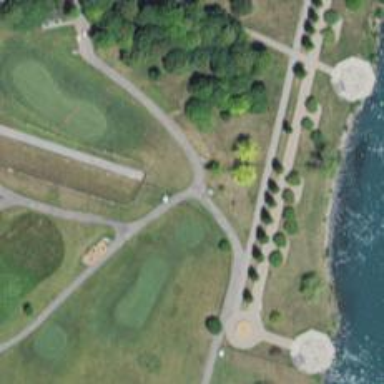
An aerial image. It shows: Service road designated as golf cart path.